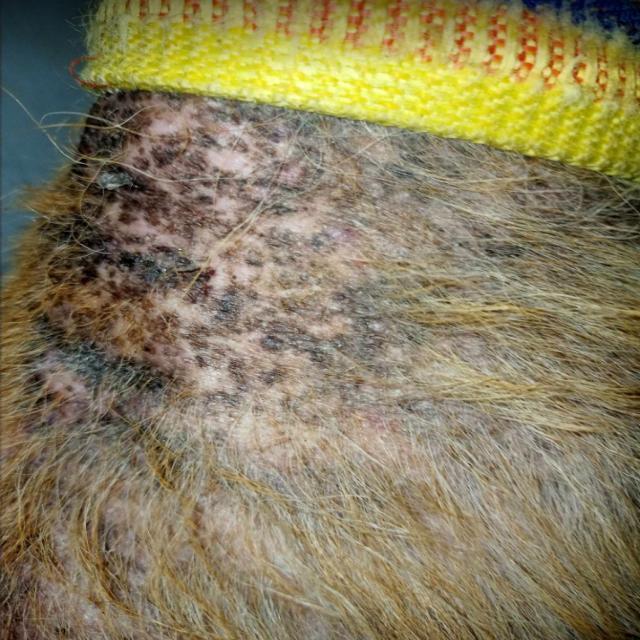
Canine demodicosis (Demodex mange) — caused by Demodex canis mites. Presents with alopecia, follicular papules, pustules, and comedones. Often localized on face and forelimbs.